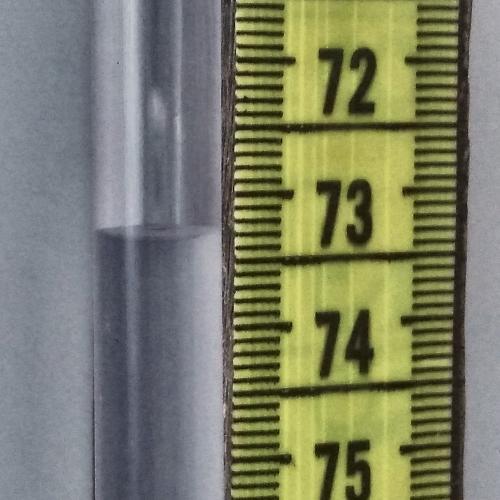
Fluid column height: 73.3 cm